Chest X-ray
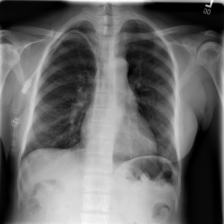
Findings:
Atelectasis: negative
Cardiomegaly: negative
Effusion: negative
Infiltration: negative
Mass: negative
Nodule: negative
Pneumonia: negative
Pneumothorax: negative
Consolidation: negative
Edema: negative
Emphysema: negative
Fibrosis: negative
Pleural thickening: negative
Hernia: negative